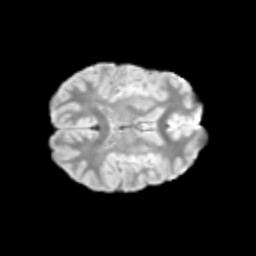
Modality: T2w
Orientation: axial
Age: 11
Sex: male
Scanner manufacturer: siemens
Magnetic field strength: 3 T
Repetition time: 3.8 s
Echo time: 0.07 s